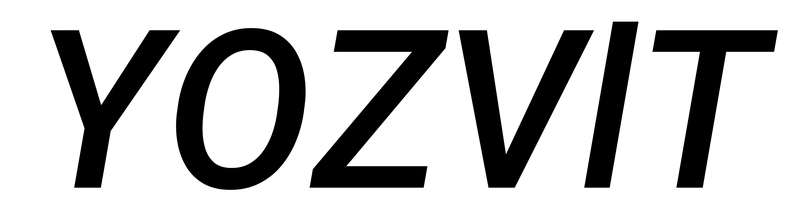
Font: Roboto-Italic_Medium_Italic